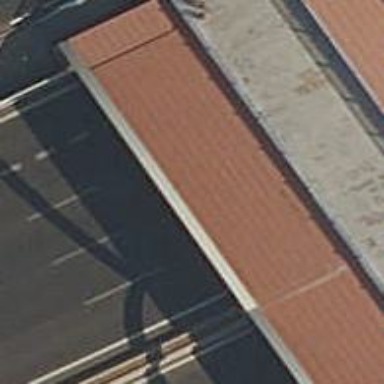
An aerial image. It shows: Tunnel on asphalt motorway.